Field crop: tomato
Growth stage: 1
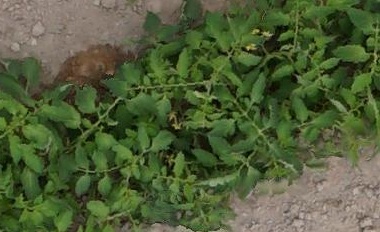
Species: tomato